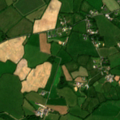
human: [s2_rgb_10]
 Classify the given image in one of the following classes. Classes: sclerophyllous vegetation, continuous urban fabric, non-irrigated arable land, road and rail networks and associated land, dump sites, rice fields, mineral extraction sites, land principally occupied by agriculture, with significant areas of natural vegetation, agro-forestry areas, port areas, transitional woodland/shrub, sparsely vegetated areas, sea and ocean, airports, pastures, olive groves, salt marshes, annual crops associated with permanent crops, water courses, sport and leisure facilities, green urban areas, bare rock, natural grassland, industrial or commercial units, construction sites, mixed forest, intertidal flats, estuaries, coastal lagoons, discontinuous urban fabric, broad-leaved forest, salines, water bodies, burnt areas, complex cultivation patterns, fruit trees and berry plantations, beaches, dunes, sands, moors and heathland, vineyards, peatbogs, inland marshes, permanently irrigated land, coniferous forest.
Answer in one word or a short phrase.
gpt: pastures